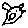
Label: bird